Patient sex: F
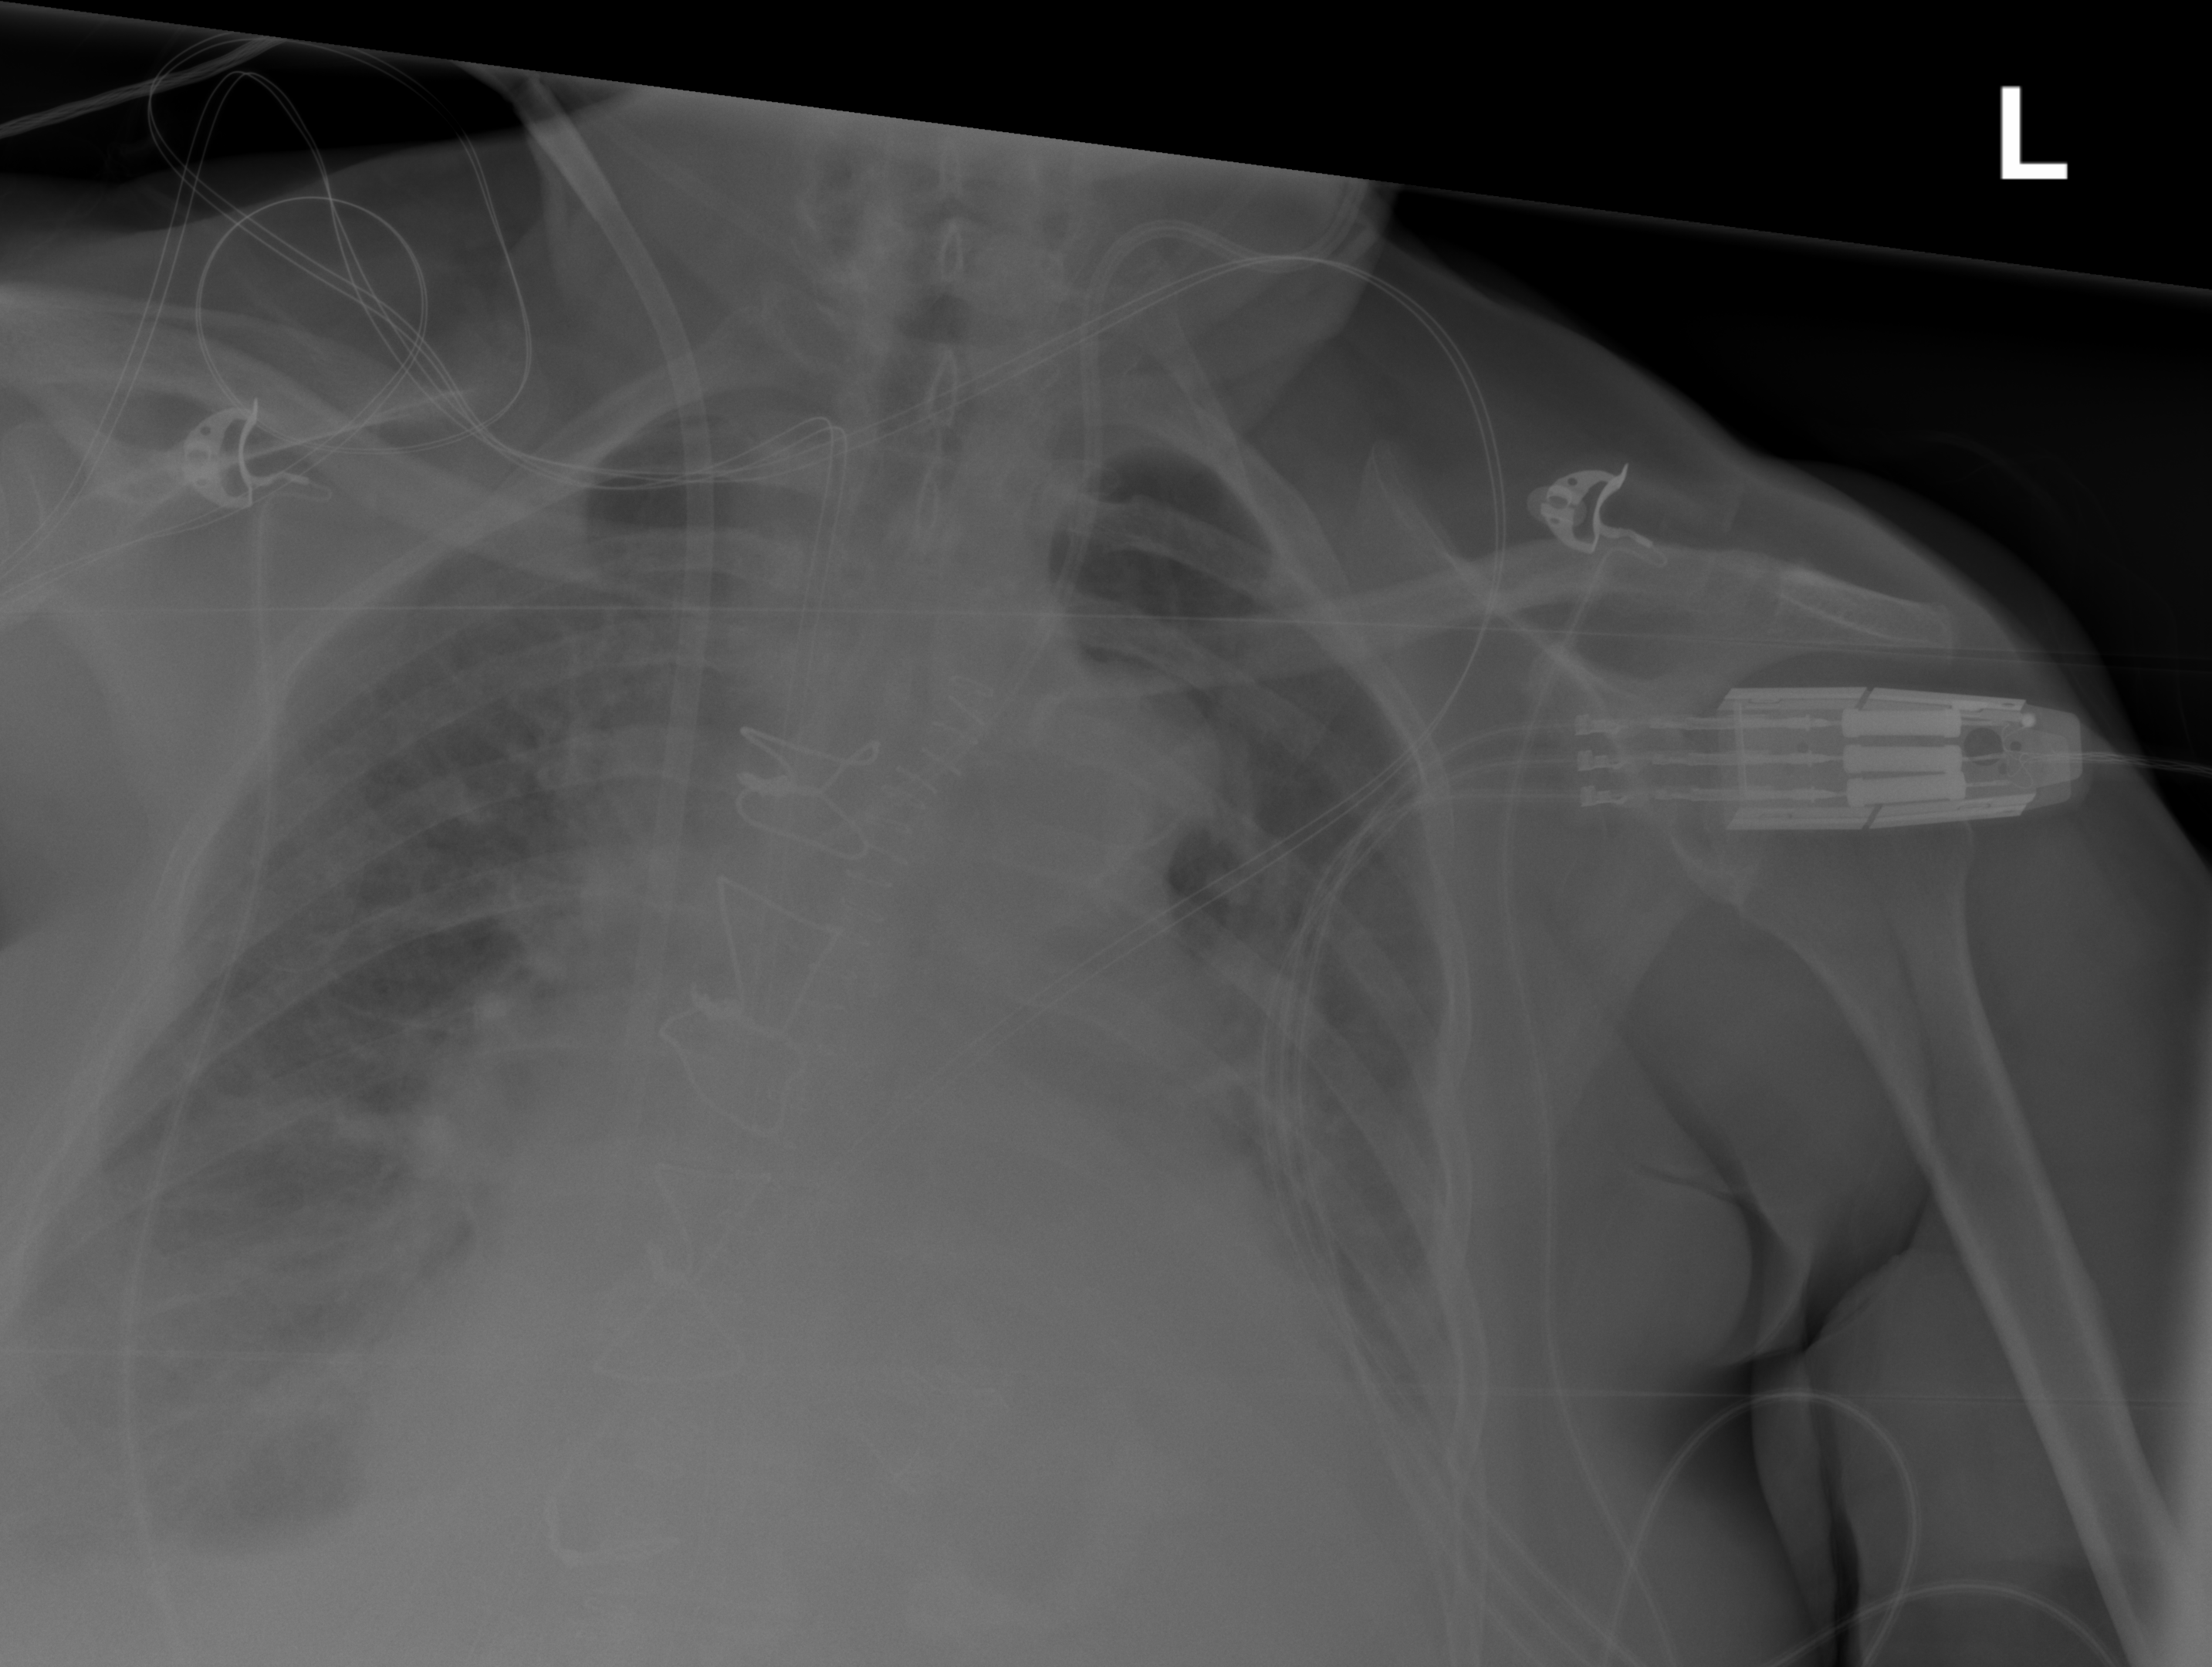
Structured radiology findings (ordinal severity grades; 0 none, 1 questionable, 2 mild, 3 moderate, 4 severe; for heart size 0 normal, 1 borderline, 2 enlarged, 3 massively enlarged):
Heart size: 3
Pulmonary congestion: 2
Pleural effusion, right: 2
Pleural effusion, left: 1
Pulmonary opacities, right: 1
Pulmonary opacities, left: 0
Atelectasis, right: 2
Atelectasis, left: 0